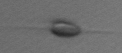
Label: Chrysochromulina